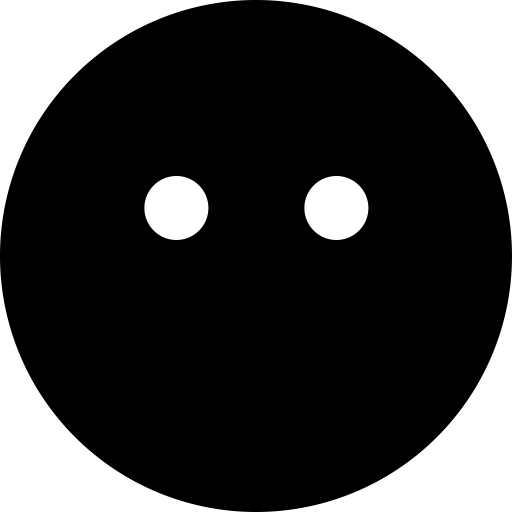
Tags: icon, FontAwesome, fa-icon, solid, face, meh, blank